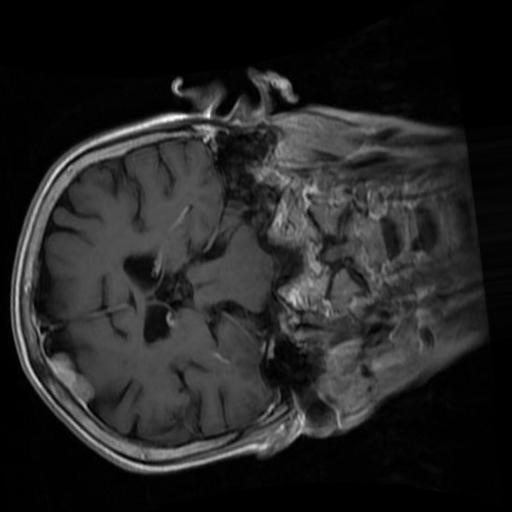
Label: brain_menin